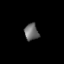
Tissue: lung
Cell type: Endothelial cells
Senescence score: 0.5923
Nuclear area (px): 228
Mean DAPI intensity: 108.434